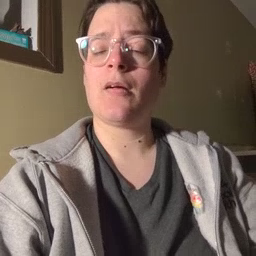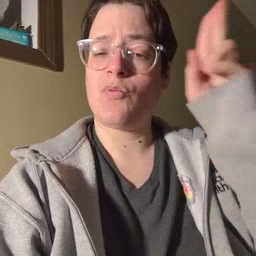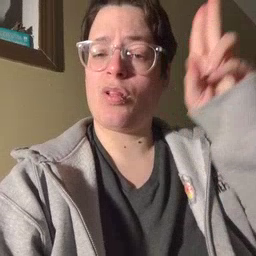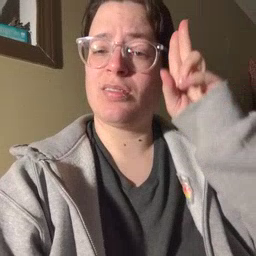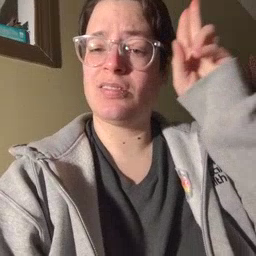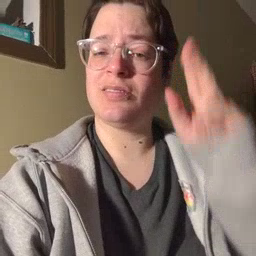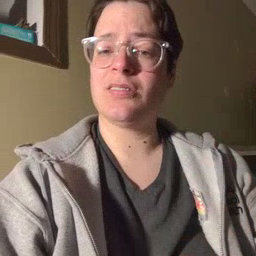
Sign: uncle